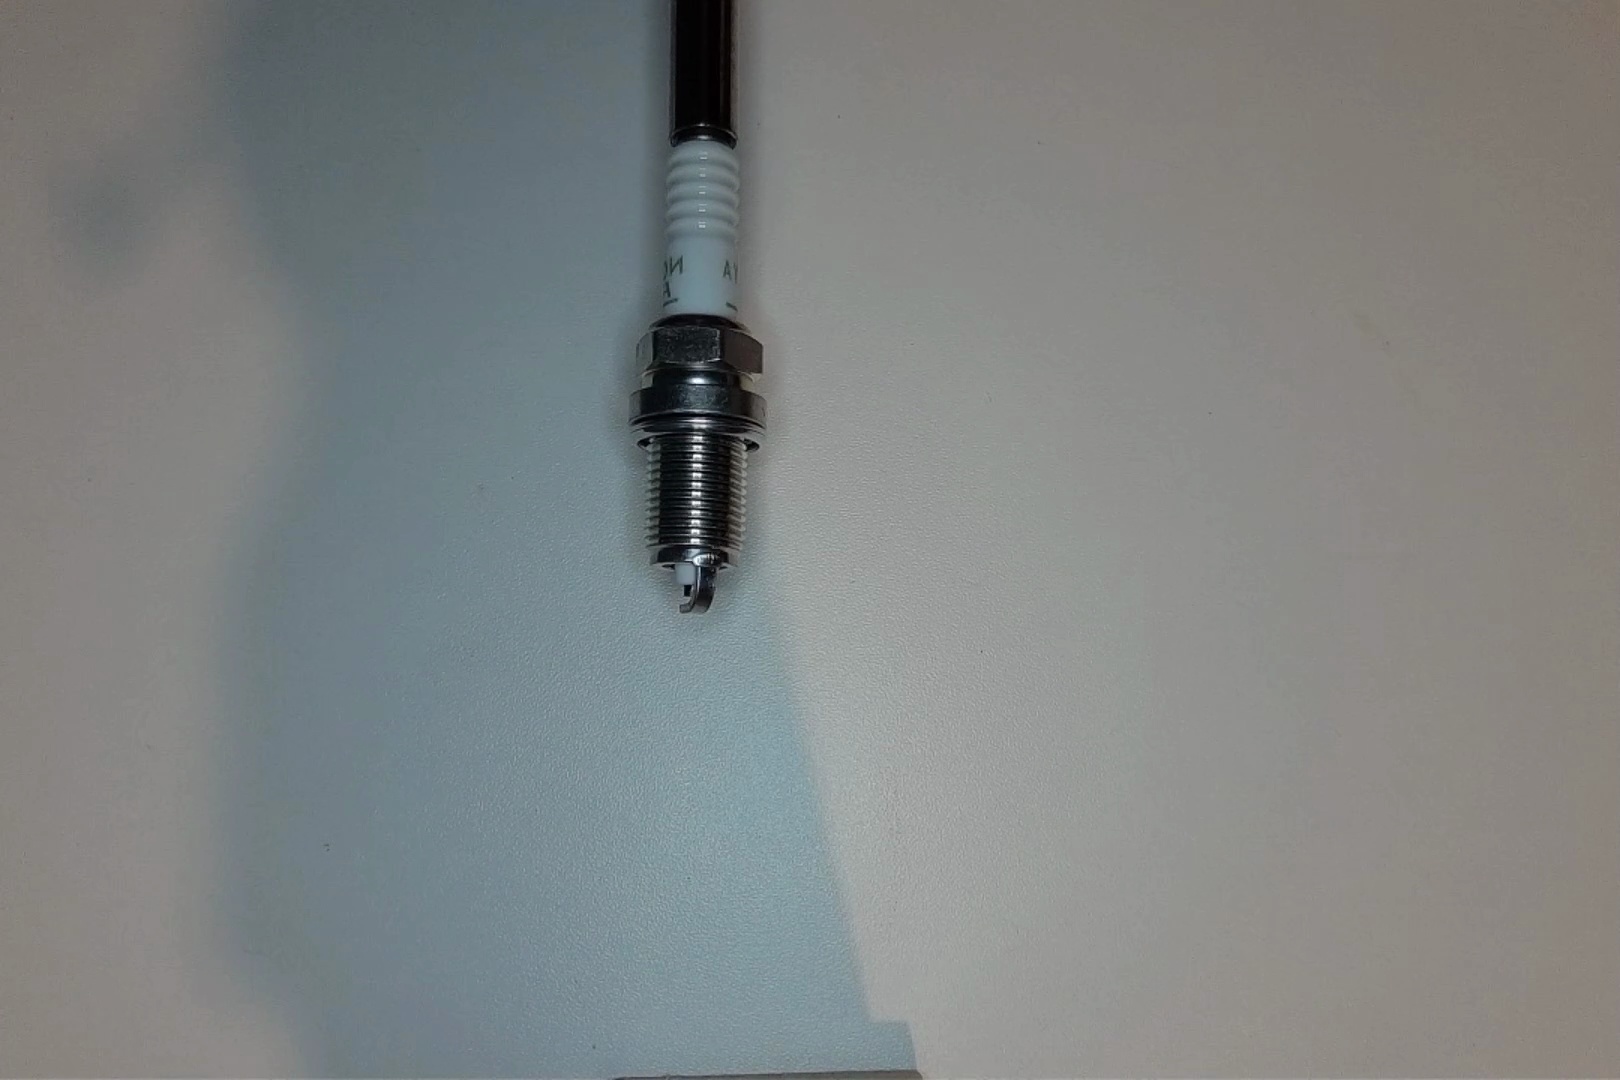
Label: normal